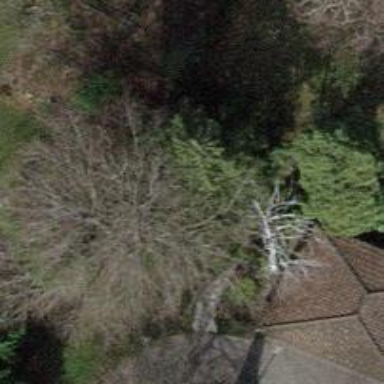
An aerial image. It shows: Evergreen tree with needle-leaved leaves.